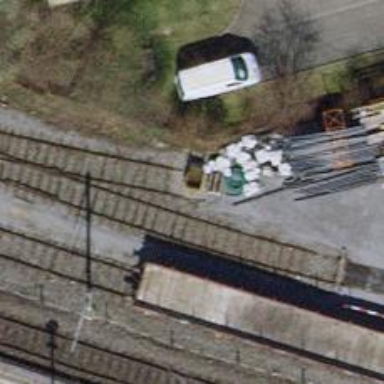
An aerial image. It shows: Railway buffer stop.